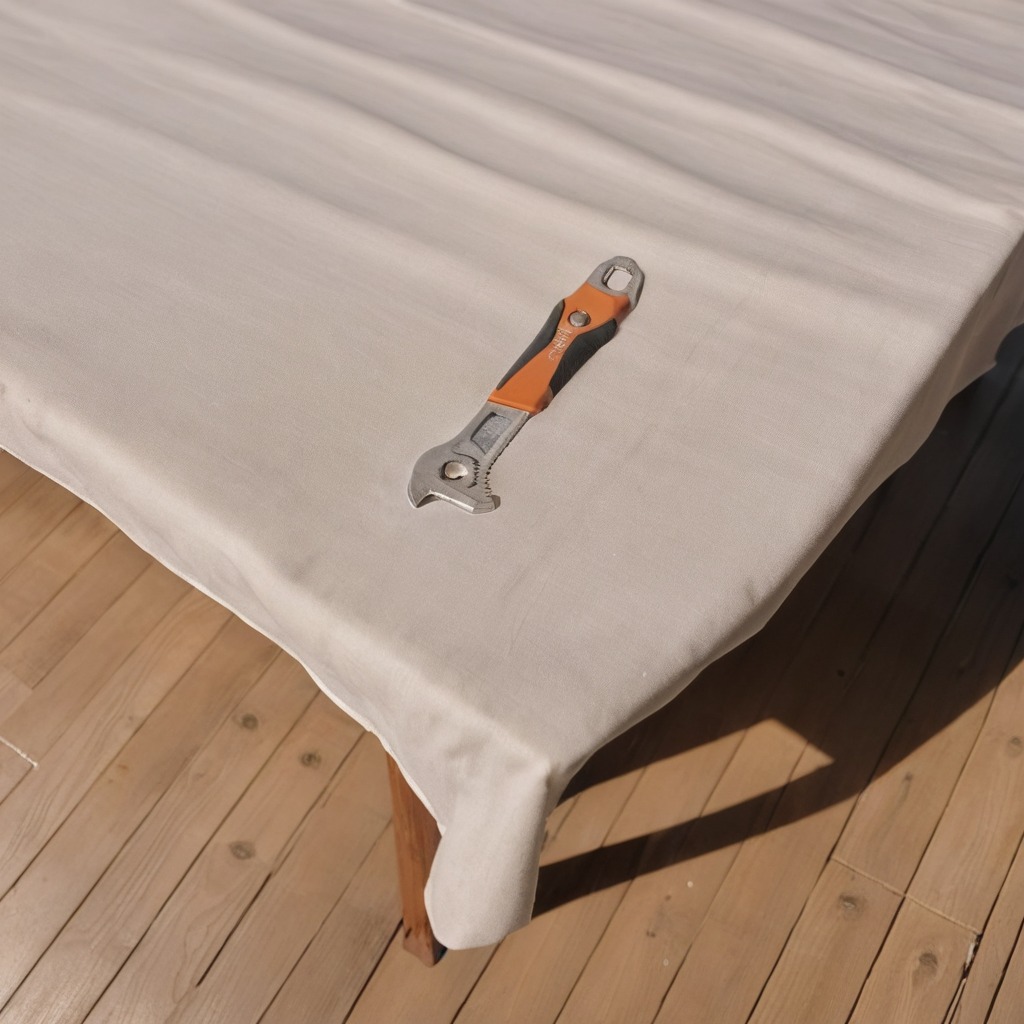
An wrench is lying on a wooden table.